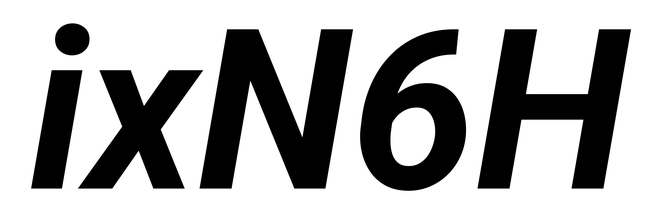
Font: Roboto-Italic_Bold_Italic